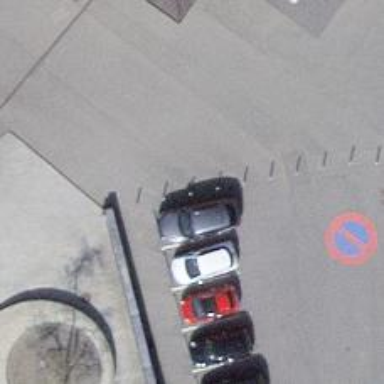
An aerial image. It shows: Bollard.